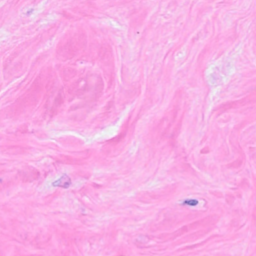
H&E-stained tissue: Breast